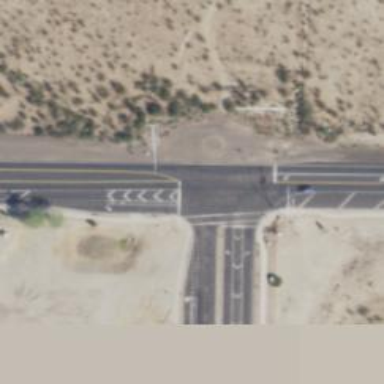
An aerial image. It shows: Unmarked road crossing.